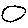
Label: moon